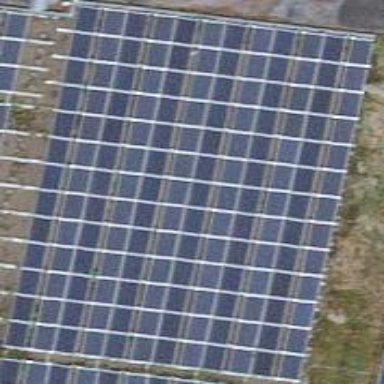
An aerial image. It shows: Solar power generator.